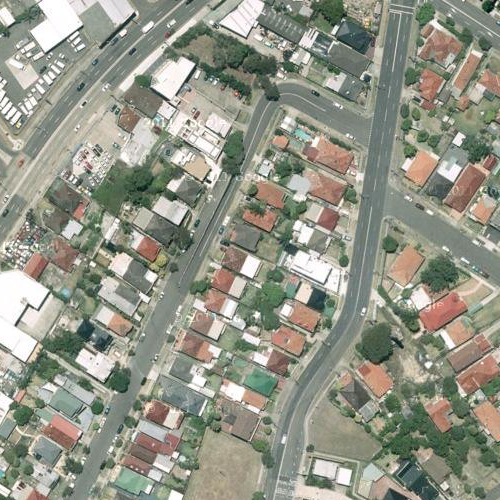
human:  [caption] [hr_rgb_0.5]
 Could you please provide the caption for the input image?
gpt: A residential area with many houses arranged neatly and some plants in the lower right corner .

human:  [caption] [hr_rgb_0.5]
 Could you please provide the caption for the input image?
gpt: There are many house arranged neatly while a wide highway and some plants in the lower right corner .

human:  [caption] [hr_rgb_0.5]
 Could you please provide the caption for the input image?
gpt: Lots of houses are densely arranged with a wide high way in the lower right corner .

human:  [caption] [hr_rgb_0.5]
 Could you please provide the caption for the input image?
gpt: Many house arranged neatly in the residential area while some roads go across this area .

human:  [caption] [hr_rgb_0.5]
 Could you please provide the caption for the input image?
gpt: Many houses are densely arranged while a highway and some plants in the lower right corner .